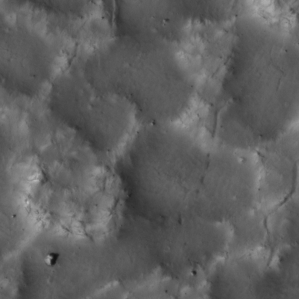
Label: non_frost